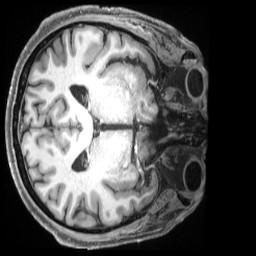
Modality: T1w
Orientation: axial
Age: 46
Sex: male
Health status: ill
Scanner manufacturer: siemens
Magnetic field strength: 3 T
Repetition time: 2.5 s
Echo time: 0.00181 s